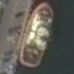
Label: Towing_vessel